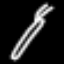
Label: fork